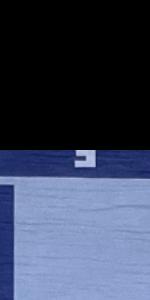
Label: Empty